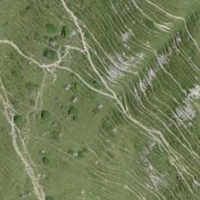
EUNIS habitat code: 26
Species observed at this site:
Marmota marmota
Bombus mesomelas